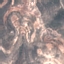
Land use / land cover class: HerbaceousVegetation